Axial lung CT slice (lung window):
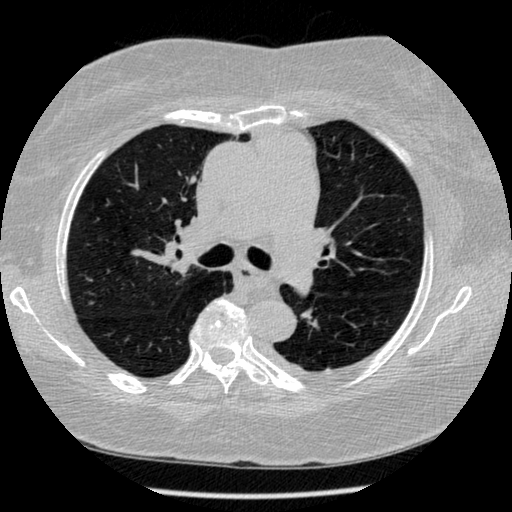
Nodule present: no